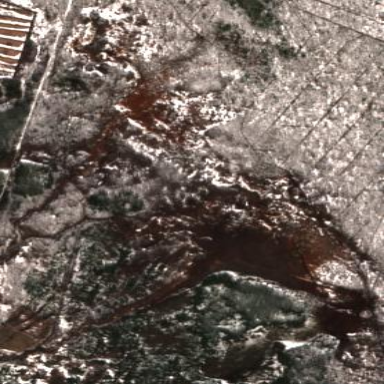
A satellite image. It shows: Bog wetland.